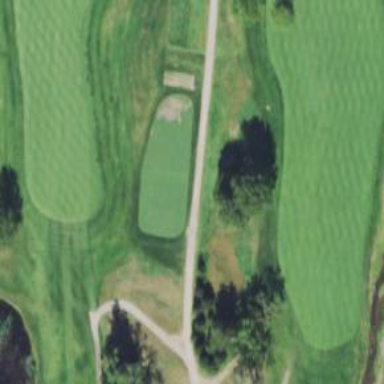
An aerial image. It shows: Path for both roads and golfers.